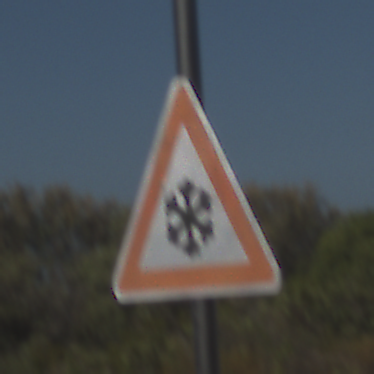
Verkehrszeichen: SchneeOderEisglaette
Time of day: MorningAfternoon
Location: Outdoor (Nature)
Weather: Clear
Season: NotSpecified
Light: Natural